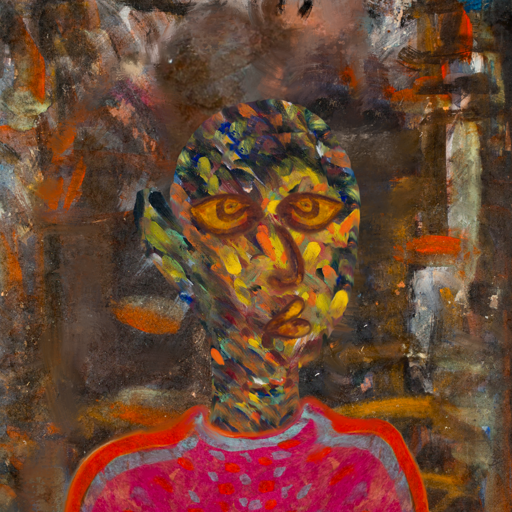
Background: GypsyQueen, Head And Neck Side: An_Impression, Face Side: Comrade, Bust: Sisters, Hair Side: Blank, Head Accessory: Blank, Second Necklace: Blank, Necklace: Blank, Baby: Blank